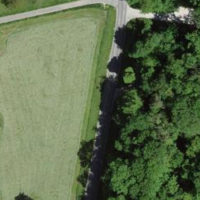
EUNIS habitat code: 25
Species observed at this site:
Certhia brachydactyla
Corvus corone
Cyanistes caeruleus
Turdus philomelos
Sylvia borin
Emberiza citrinella
Dendrocopos major
Troglodytes troglodytes
Fringilla coelebs
Lanius collurio
Buteo buteo
Sylvia atricapilla
Turdus merula
Columba palumbus
Phylloscopus collybita
Poecile palustris
Parus major
Erithacus rubecula
Sitta europaea
Phoenicurus phoenicurus
Picus viridis
Delichon urbicum